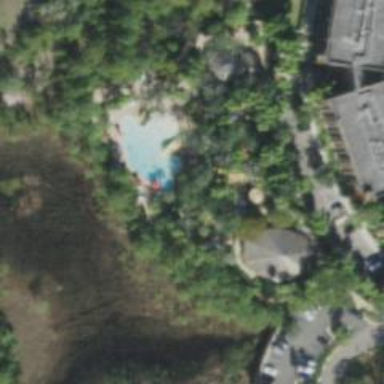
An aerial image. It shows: Water slide attraction.